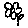
Label: flower